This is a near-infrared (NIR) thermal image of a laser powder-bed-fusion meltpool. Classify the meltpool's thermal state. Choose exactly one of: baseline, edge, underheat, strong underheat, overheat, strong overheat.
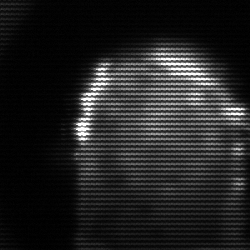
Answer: baseline